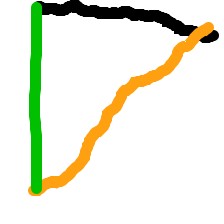
Shape: triangle